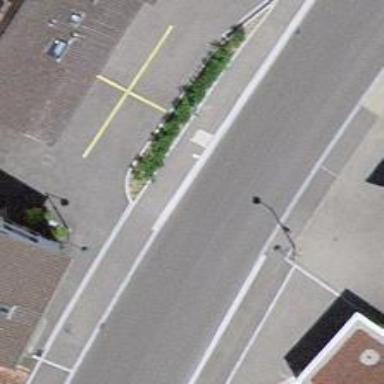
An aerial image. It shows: Public transport stop position.